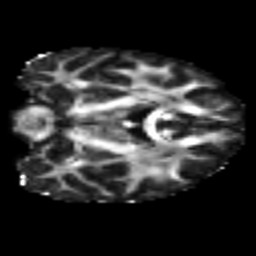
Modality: FA
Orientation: coronal
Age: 24
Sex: female
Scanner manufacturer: siemens
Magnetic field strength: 3 T
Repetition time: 2.3 s
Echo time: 0.085 s